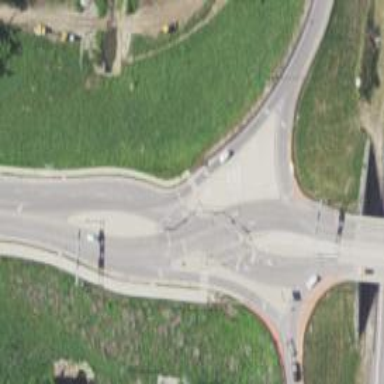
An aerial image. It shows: Uncontrolled crossing on the road.